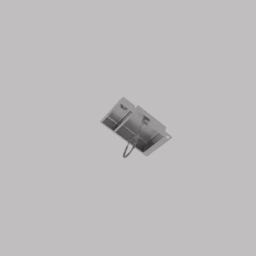
Label: appliances